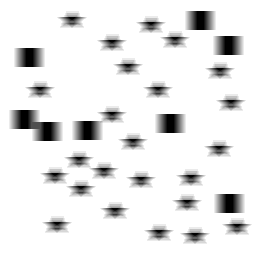
Squares: 8
Triangles: 0
Stars: 24
Total shapes: 32